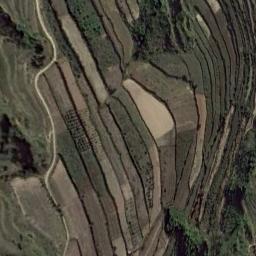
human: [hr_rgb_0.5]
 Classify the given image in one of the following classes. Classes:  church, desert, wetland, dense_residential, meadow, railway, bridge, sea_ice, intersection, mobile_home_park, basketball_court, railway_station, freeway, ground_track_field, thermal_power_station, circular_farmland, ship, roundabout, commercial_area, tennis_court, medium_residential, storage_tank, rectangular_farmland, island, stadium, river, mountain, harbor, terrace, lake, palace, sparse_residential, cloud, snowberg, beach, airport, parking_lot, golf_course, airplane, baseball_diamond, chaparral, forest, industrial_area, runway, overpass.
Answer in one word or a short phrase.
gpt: terrace